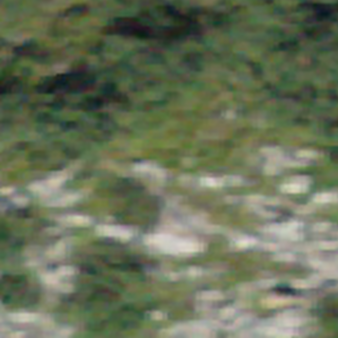
Label: other